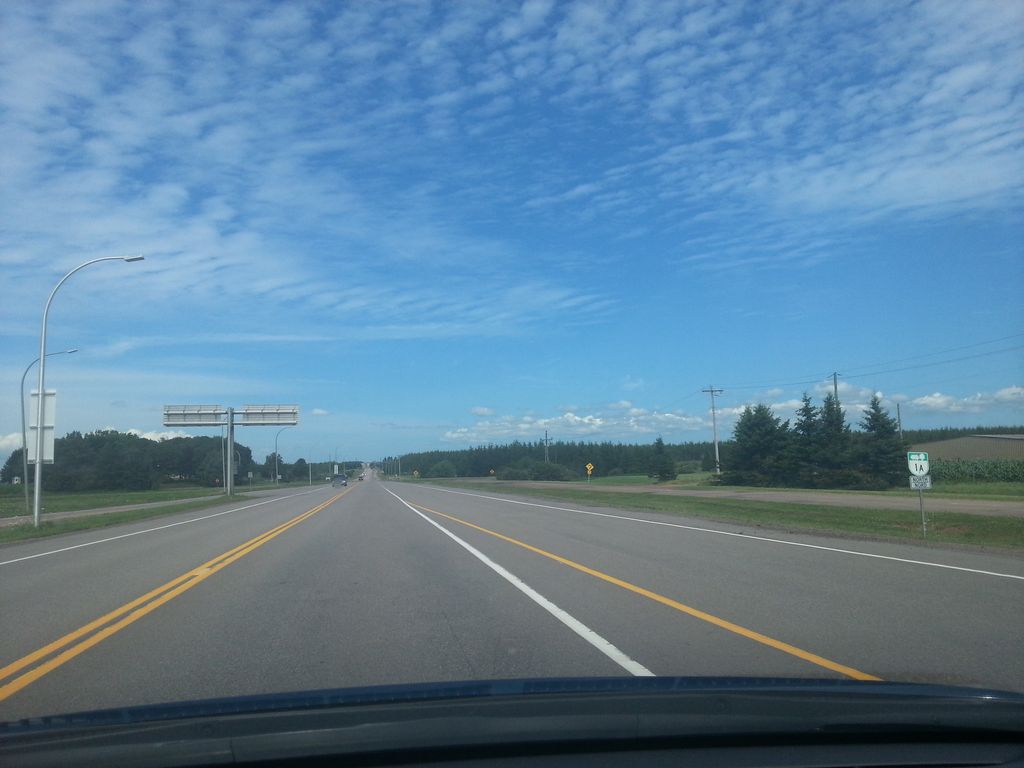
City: charlottetown